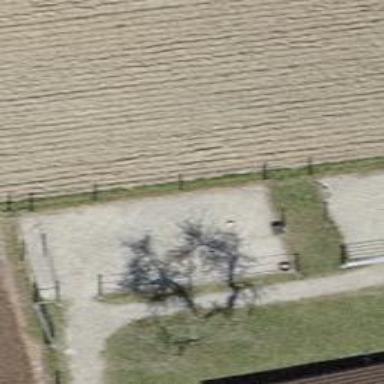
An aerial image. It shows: Equestrian pitch surrounded by fence.